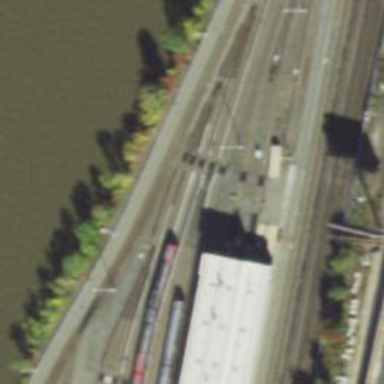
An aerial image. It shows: Electrified rail service yard.